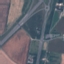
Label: Highway